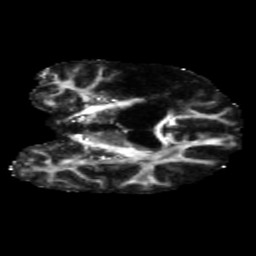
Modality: FA
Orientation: coronal
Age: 61
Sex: male
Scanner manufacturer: siemens
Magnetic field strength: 3 T
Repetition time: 5.47 s
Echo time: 0.0854 s